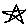
Label: star